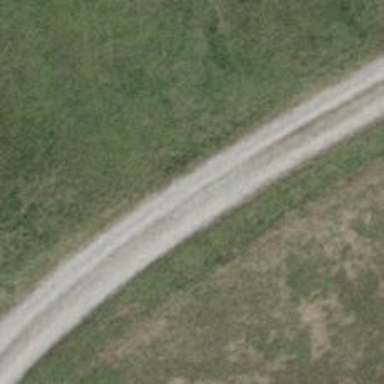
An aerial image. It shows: Track with compacted grade 2 surface.